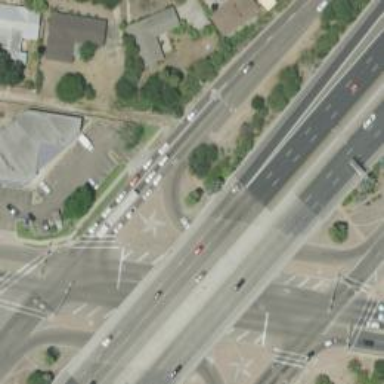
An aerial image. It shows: Secondary link road with turnaround junction.